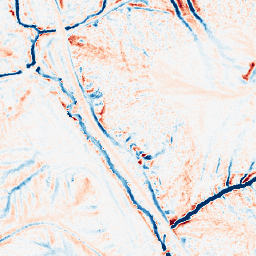
Category: edge_preserving
Decomposition family: median
Decomposition parameters: size: 11
Upsampling method: area
Upsampling parameters: scale: 2
Upsampling scale: 2